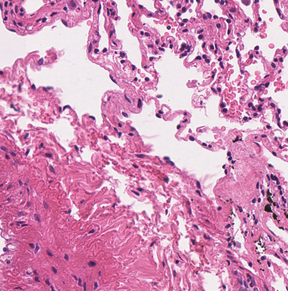
Tumor epithelial tissue: no
Tumor-associated stroma tissue: no
Normal tissue: yes